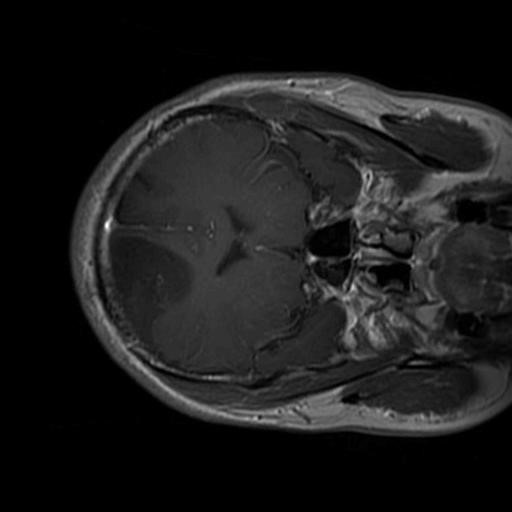
Label: brain_glioma